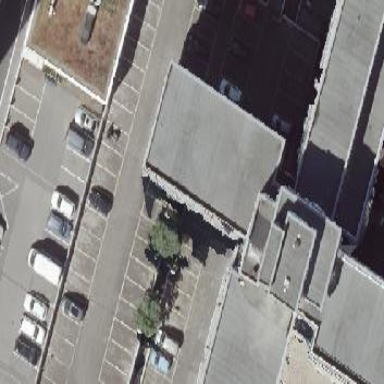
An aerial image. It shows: Multi-storey parking building.